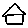
Label: house